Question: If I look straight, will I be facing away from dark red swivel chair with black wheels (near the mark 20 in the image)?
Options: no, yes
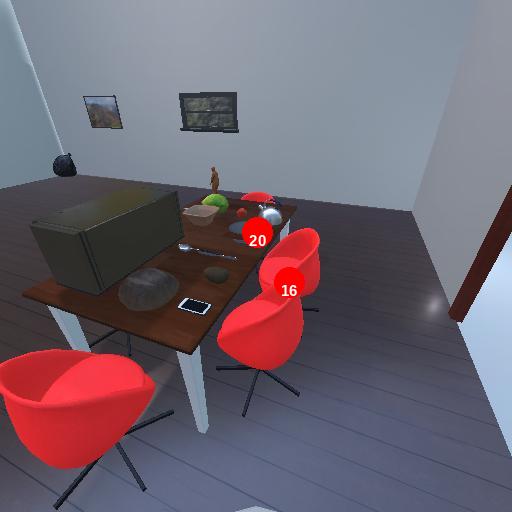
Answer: no